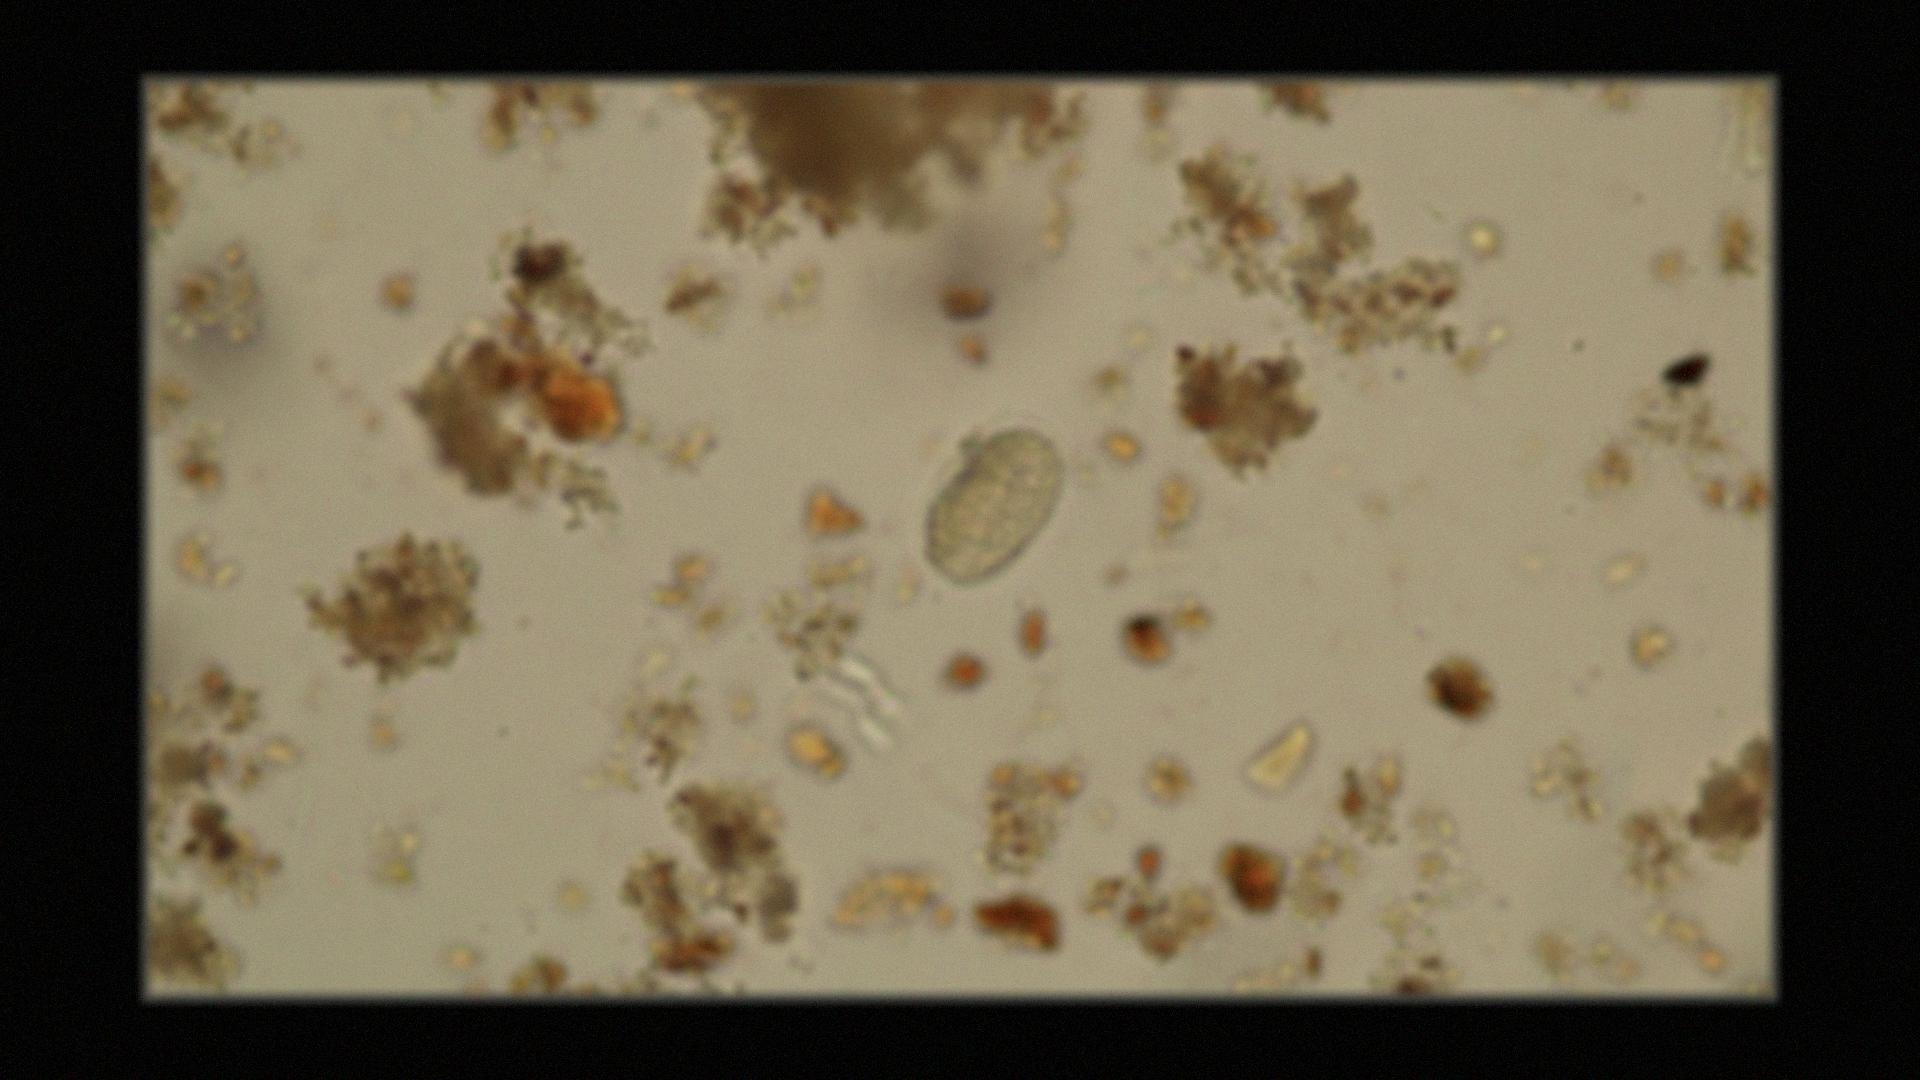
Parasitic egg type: Hookworm egg